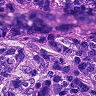
Metastatic tissue present: yes